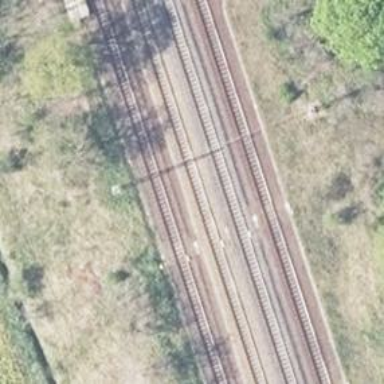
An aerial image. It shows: Milestone along the railway track with catenary mast.